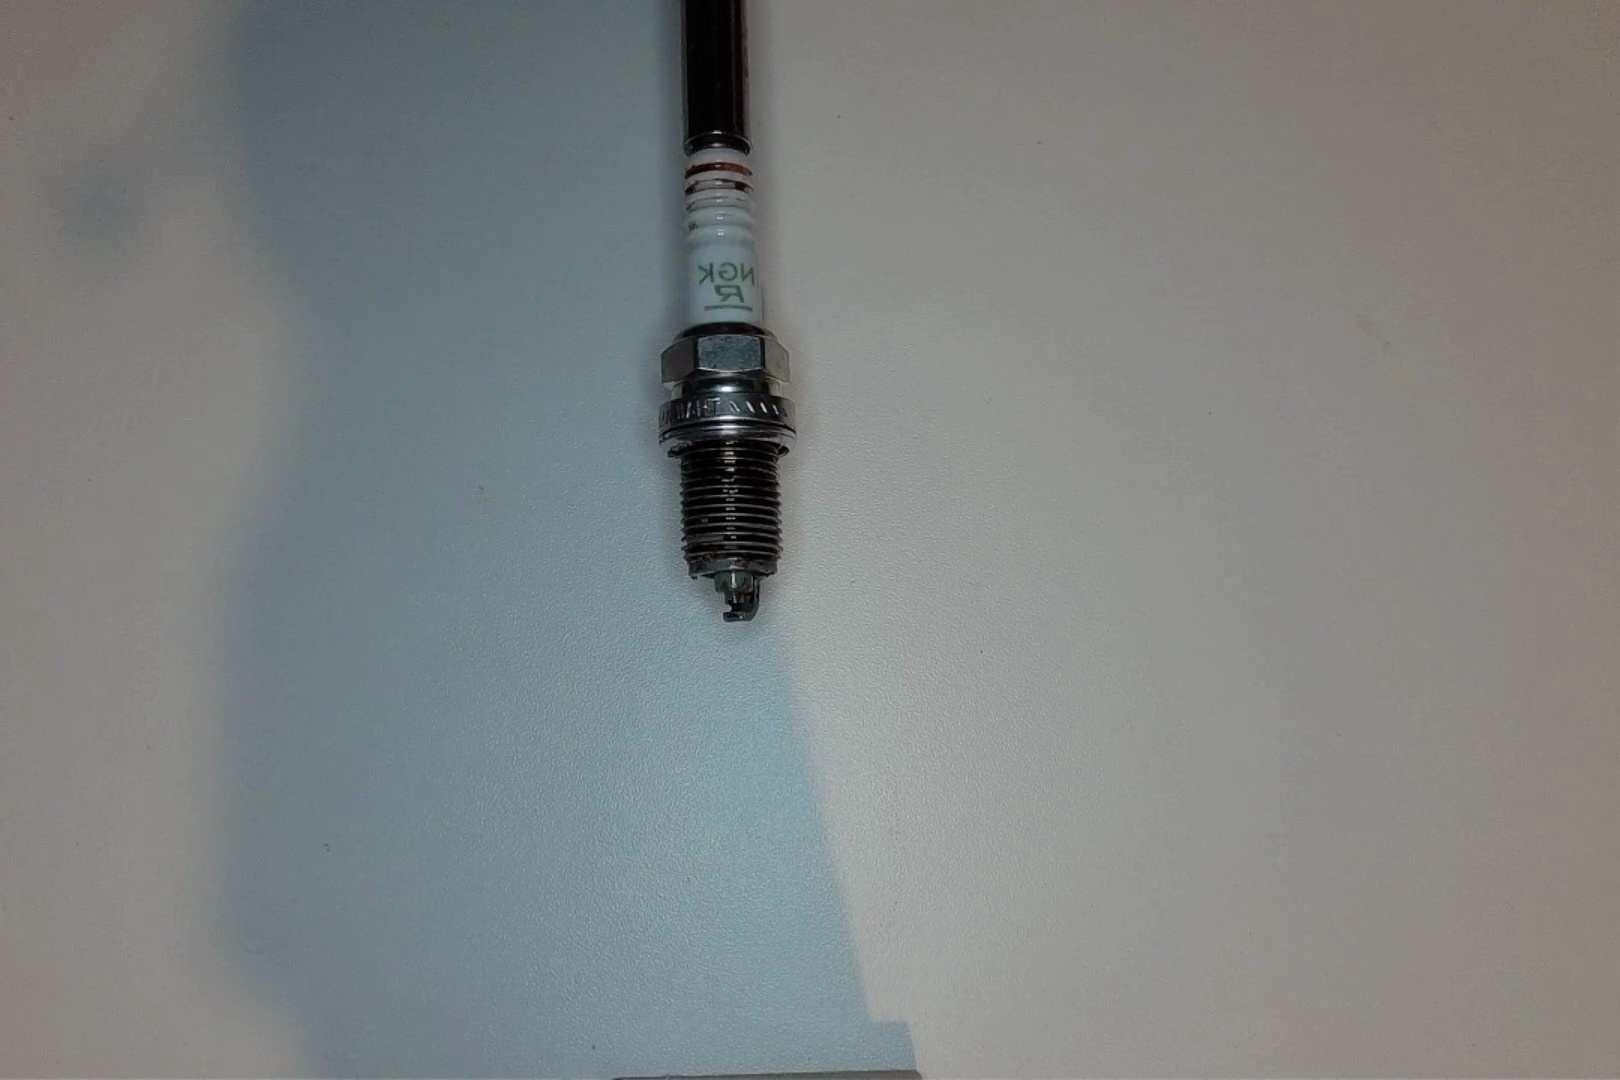
Label: anomaly